This continuous-wavelet-transform scalogram was computed from a bearing vibration snapshot. What is the most likely bearing condition (normal, inner_race, outer_race, ball)?
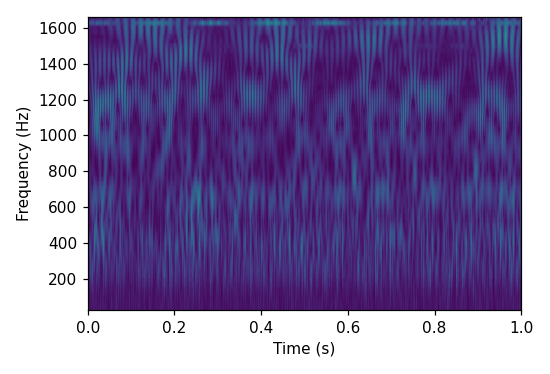
Answer: outer_race